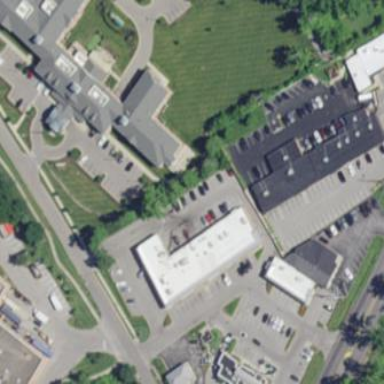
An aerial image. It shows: Retail area.